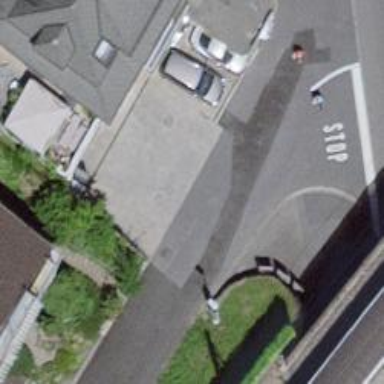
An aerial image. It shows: Car repair shop.